六年级 · 立体几何学
 如图所示，一个内直径为 $6 \mathrm{~cm}$ 的饮料瓶，它的容积是多少?

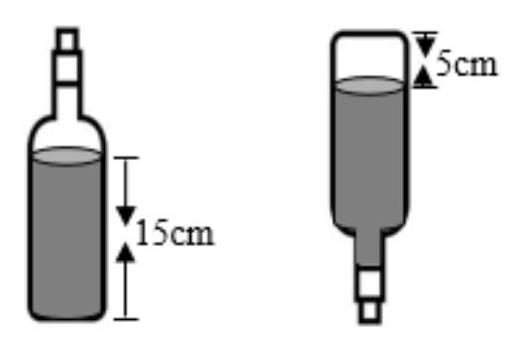
答案: 5 套